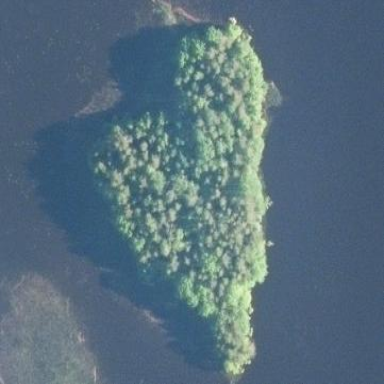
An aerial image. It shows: Islet.